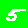
Digit: 5